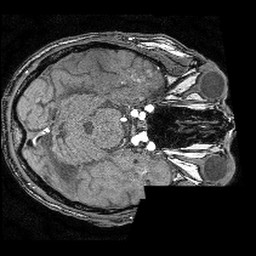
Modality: angio
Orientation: axial
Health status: ill
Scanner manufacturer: philips
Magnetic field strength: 3 T
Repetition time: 0.01891 s
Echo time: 0.003509 s